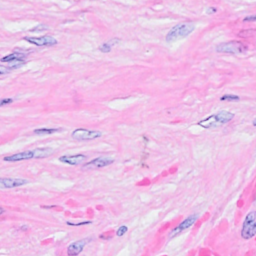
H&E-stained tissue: Breast